Field crop: maize
Growth stage: 2
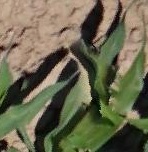
Species: maize